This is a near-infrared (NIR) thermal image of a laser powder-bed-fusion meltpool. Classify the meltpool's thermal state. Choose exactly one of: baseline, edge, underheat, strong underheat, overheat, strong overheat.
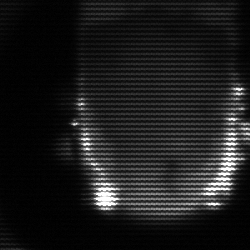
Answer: baseline